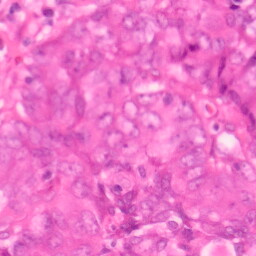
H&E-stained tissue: Colon